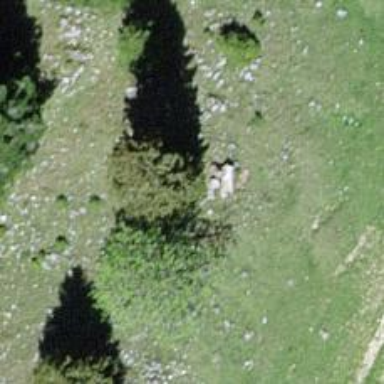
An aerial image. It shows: Needle-leaved tree in nature.